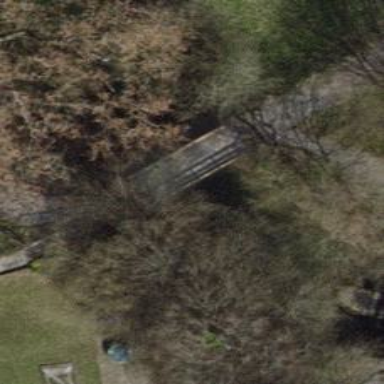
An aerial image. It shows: Track crossing bridge with grade 2 track type.